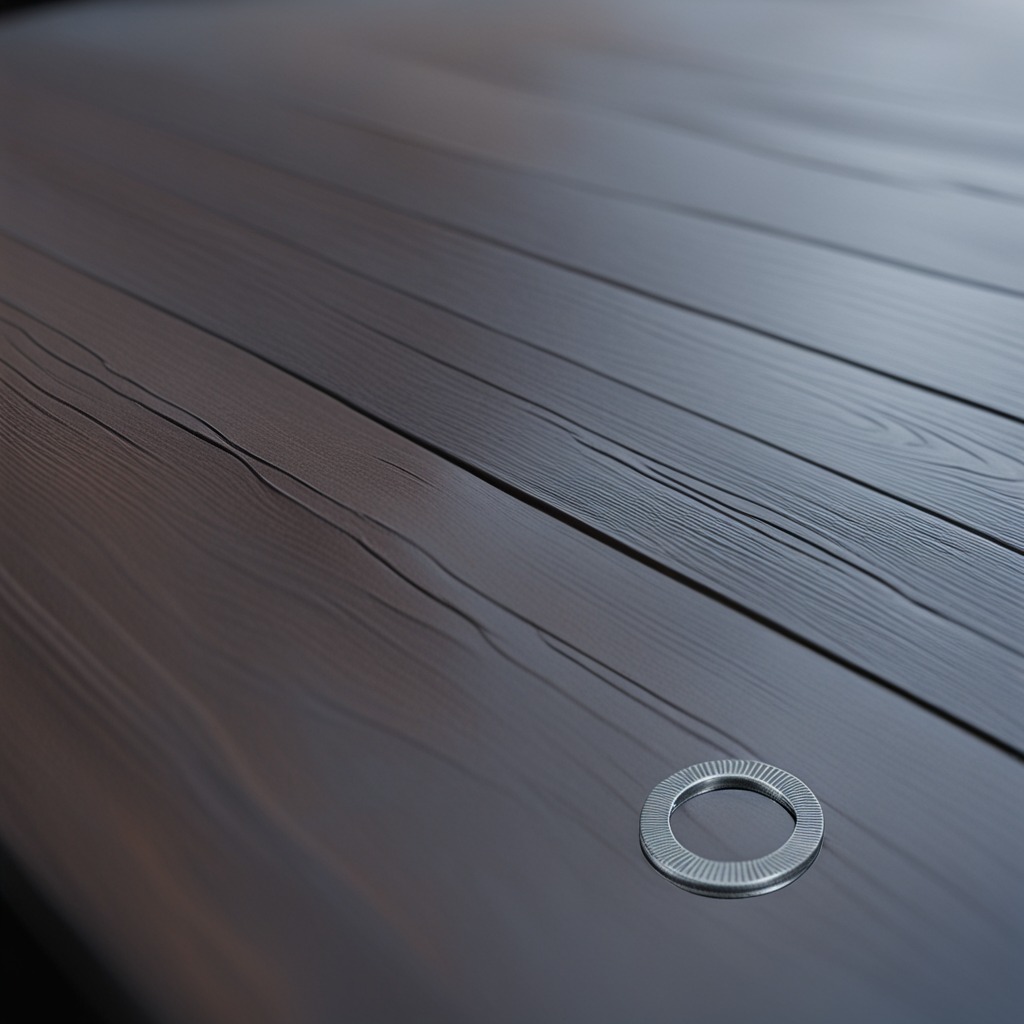
A flat metal washer lies on the table.